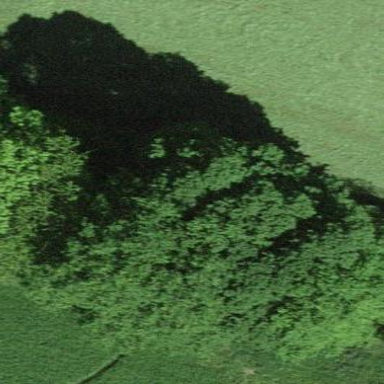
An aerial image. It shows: Forest area.